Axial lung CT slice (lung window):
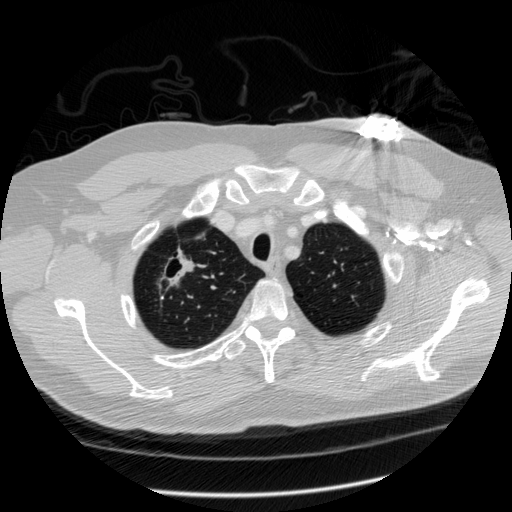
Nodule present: yes
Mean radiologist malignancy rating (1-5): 5